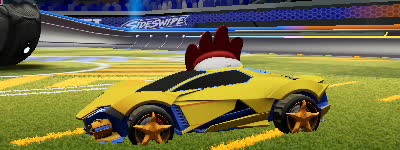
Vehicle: werewolf